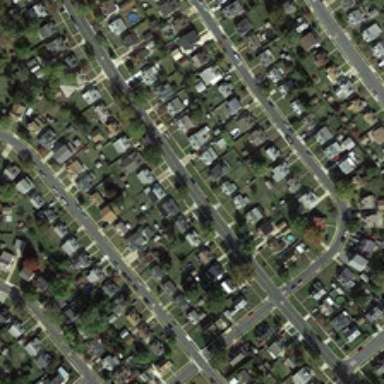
Many buildings and green trees are in a dense residential area .